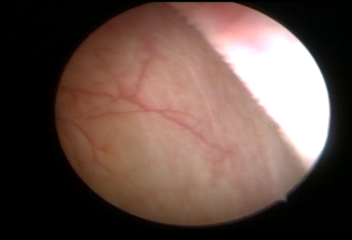
Modality: WLC
Class: Normal mucosa
Bladder cancer association: No